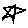
Label: star